Question: I tried to load a data frame from a URL
'''
url = 'https://ncdc.herokuapp.com/ncdc-covid-data/epicurve-by-date?state=akwa%20ibom'
df = pd.read_csv(url)
'''
so instead of a data frame with several rows, I just got a lump of columns instead. any help will be appreciated.

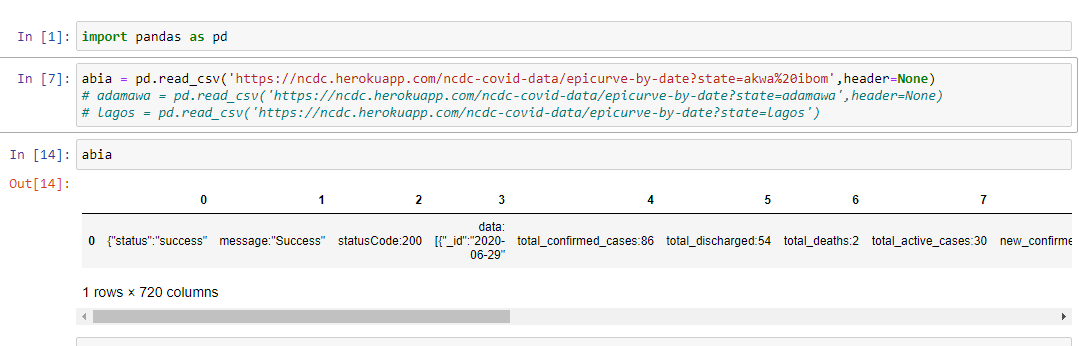
Answer: - 'JSON''CSV'- ''data''- <URL>
'''
import pandas as pd
url = 'https://ncdc.herokuapp.com/ncdc-covid-data/epicurve-by-date?state=akwa%20ibom'
data = pd.json_normalize(pd.read_json(url)['data'])
# display(data.head())
_id total_confirmed_cases total_discharged total_deaths total_active_cases new_confirmed_cases new_discharged new_deaths
0 2020-06-29 86 54 2 30 0.0 0.0 0.0
1 2020-06-28 86 54 2 30 3.0 11.0 0.0
2 2020-06-27 83 43 2 38 0.0 0.0 0.0
3 2020-06-26 83 43 2 38 0.0 0.0 0.0
4 2020-06-25 83 43 2 38 0.0 0.0 0.0
'''